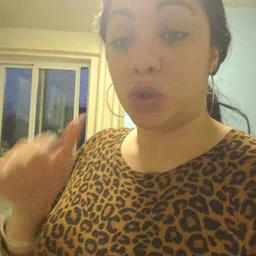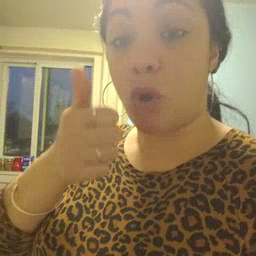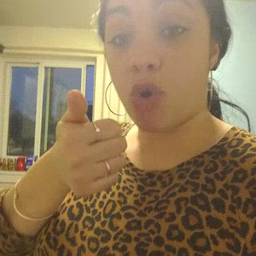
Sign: tomorrow